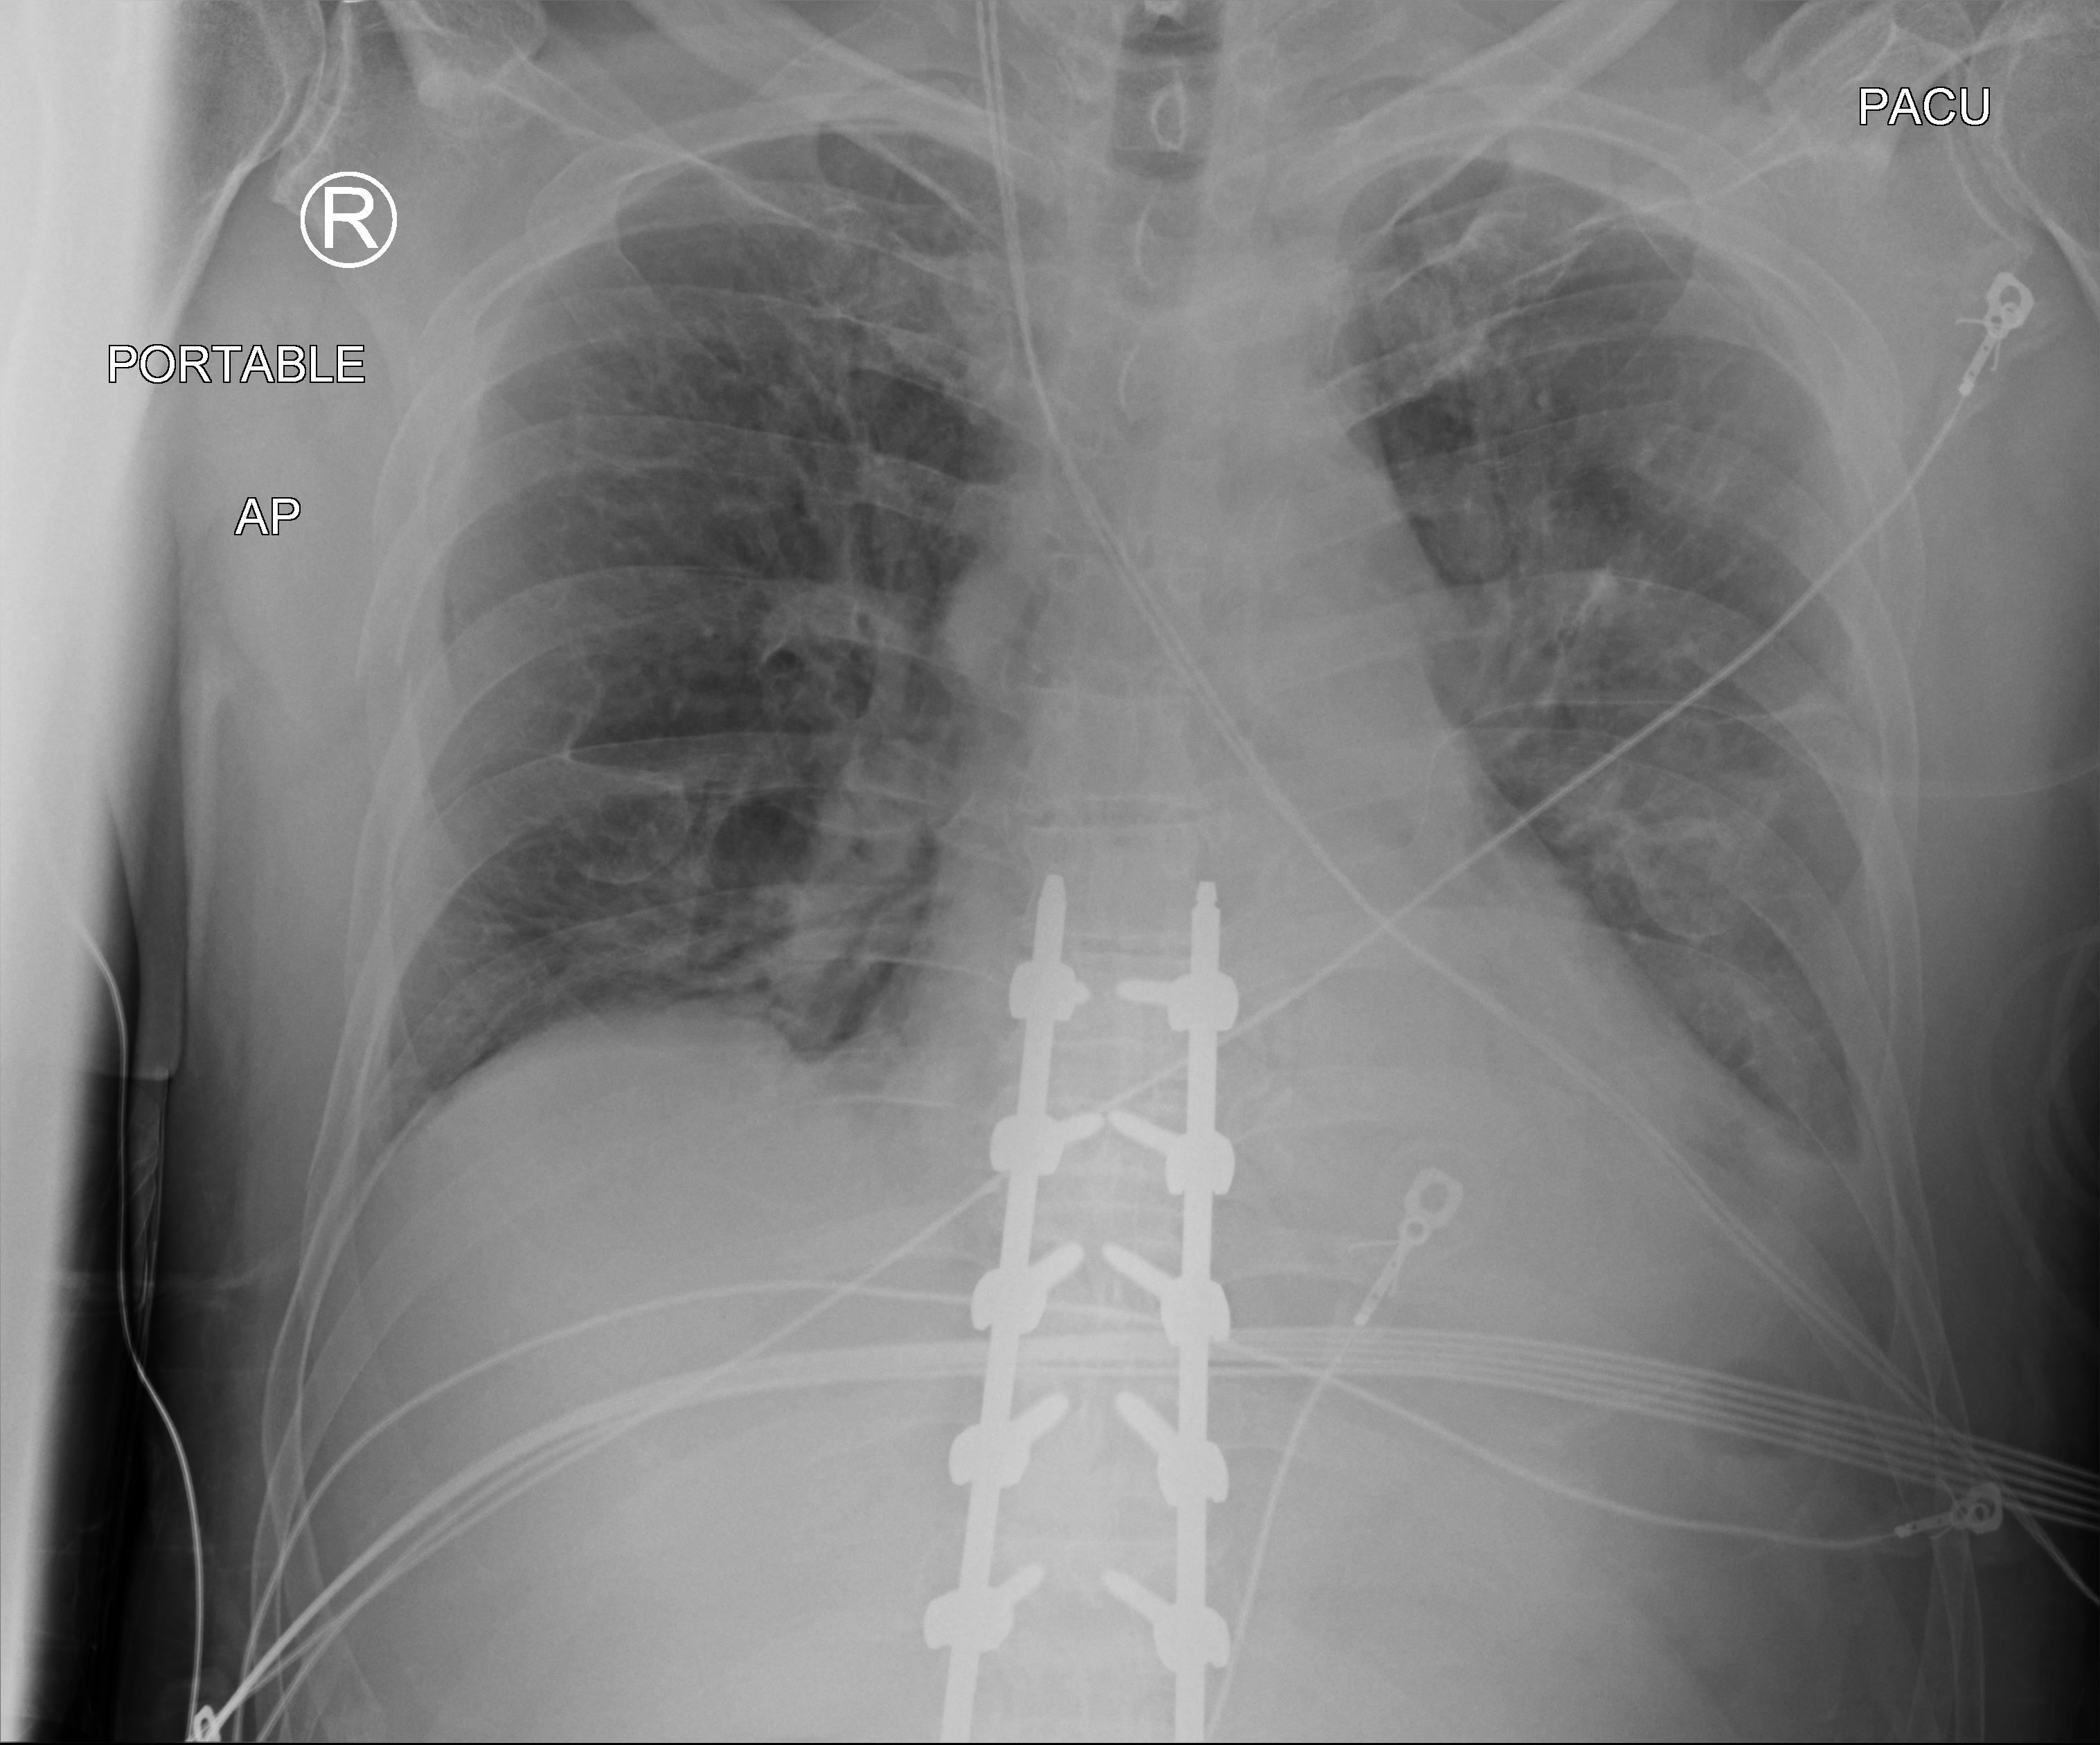
View: AP
Implant manufacturer: medtronic solera